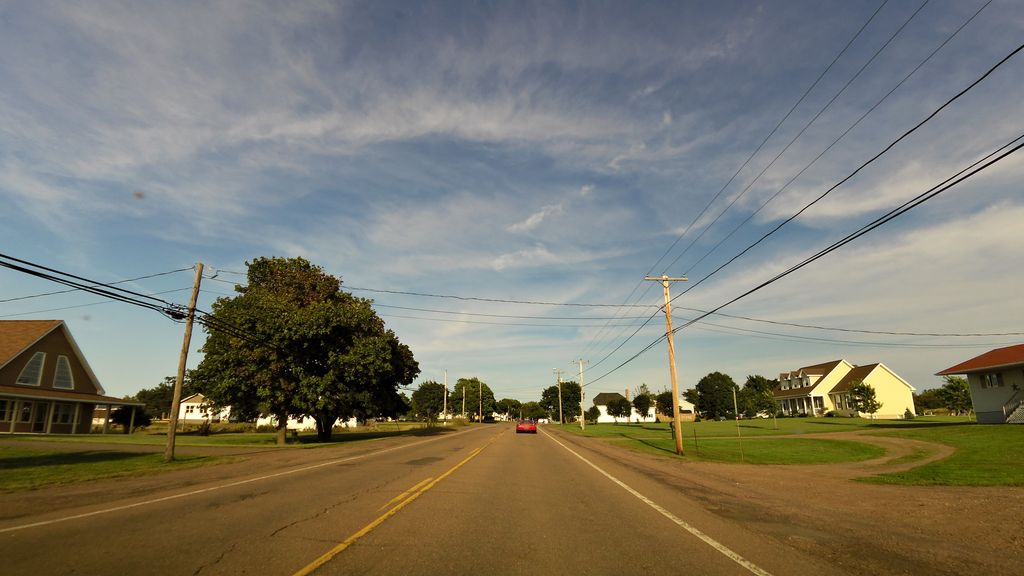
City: charlottetown